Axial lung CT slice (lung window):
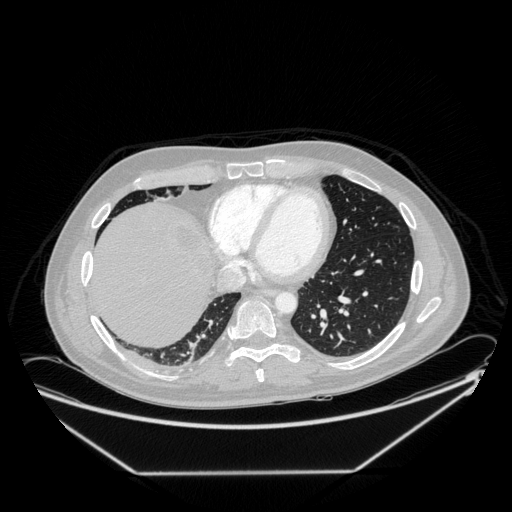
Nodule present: no